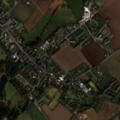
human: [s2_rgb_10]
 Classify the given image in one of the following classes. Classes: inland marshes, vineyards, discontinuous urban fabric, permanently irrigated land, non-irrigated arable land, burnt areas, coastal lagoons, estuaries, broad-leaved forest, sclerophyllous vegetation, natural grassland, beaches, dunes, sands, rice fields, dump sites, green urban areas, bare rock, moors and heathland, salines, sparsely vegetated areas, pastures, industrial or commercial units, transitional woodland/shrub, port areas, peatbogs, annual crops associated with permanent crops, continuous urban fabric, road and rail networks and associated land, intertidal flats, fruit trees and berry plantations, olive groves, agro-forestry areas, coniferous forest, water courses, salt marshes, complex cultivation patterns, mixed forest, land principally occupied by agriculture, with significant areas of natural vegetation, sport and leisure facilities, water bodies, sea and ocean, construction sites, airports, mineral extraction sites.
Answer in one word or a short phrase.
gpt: discontinuous urban fabric, non-irrigated arable land, pastures, mixed forest